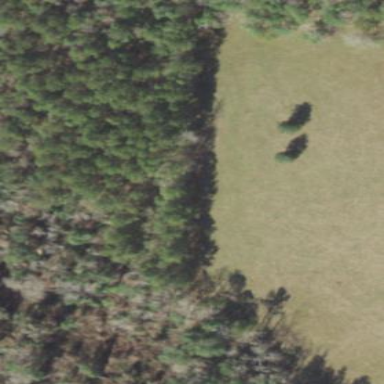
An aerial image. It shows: Needle-leaved woodland.